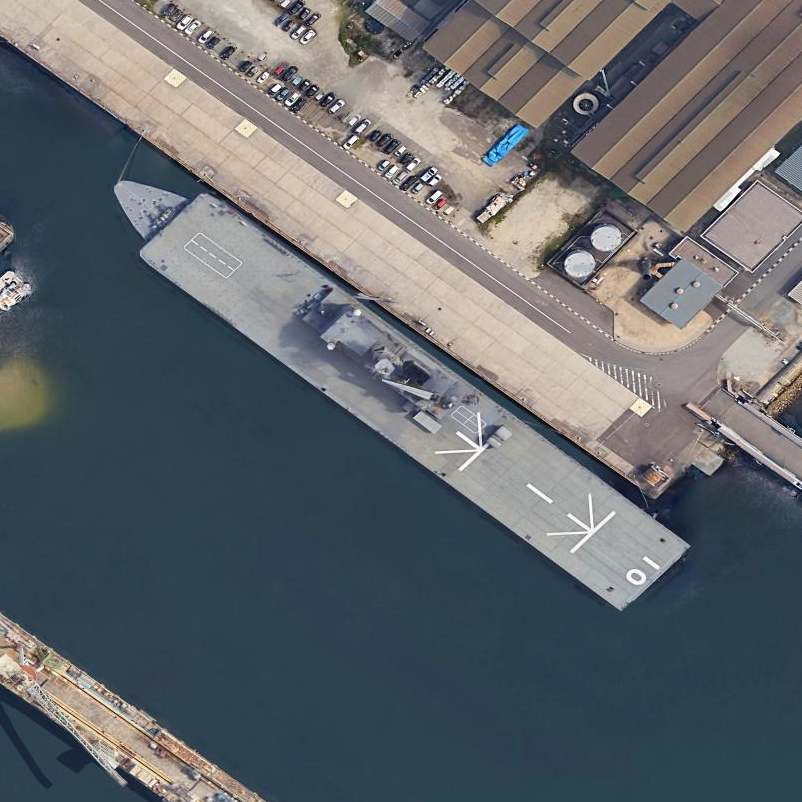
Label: Osumi-class_landing_ship